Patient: sex F, age 86
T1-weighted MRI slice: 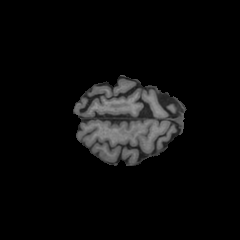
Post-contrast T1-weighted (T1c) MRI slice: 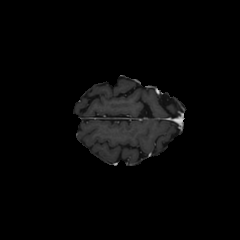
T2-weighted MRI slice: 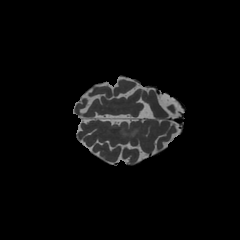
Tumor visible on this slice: no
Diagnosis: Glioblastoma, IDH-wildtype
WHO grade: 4